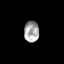
Tissue: skin
Cell type: Fibroblasts
Senescence score: 0.7321
Nuclear area (px): 308
Mean DAPI intensity: 166.153